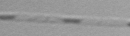
Label: Leptocylindrus